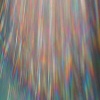
Label: sunburn